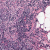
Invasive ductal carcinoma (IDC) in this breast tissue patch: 0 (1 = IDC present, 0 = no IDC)